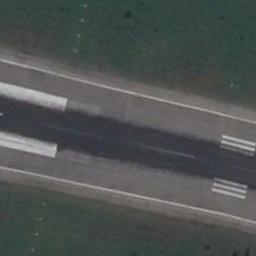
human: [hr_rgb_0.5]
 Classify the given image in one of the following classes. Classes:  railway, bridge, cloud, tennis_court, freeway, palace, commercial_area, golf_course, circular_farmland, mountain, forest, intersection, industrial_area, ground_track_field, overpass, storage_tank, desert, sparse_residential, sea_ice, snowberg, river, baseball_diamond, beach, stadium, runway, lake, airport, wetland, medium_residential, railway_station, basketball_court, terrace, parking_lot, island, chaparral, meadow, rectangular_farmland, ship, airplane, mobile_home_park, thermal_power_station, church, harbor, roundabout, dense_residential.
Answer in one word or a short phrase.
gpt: runway